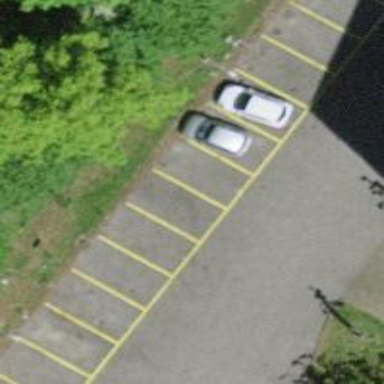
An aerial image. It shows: Street-side parking area.